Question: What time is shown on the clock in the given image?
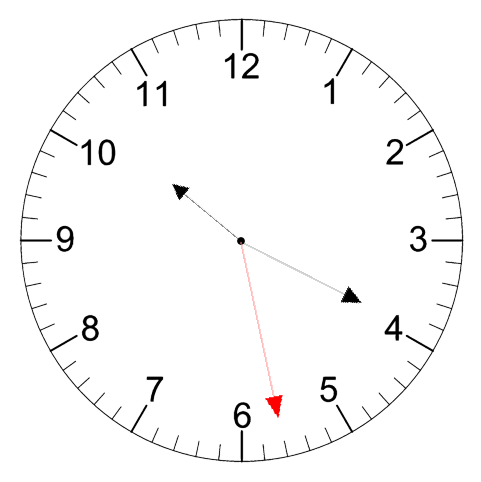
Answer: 10:19:28